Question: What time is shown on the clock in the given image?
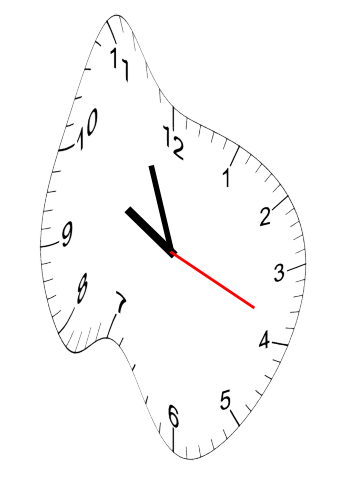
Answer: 09:56:19